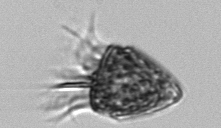
Label: Ciliophora